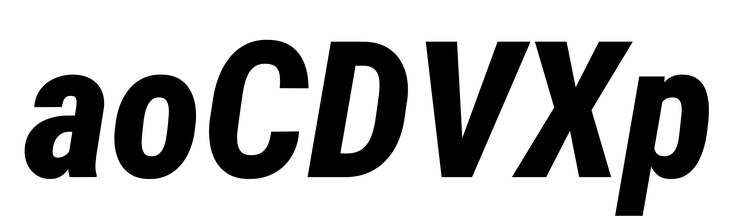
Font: Roboto-Italic_Condensed_ExtraBold_Italic